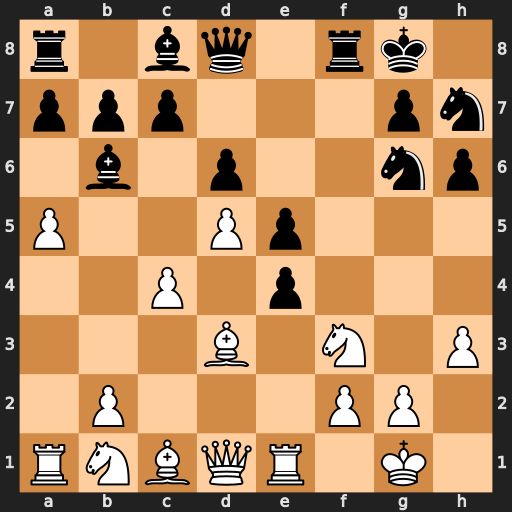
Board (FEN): r1bq1rk1/ppp3pn/1b1p2np/P2Pp3/2P1p3/3B1N1P/1P3PP1/RNBQR1K1
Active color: w
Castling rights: -
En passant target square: -
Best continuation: Bxe4 Bxf2+ Kxf2